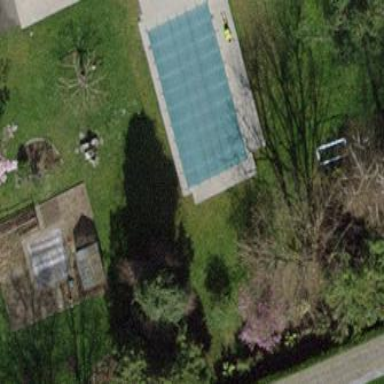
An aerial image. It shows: Outdoor swimming pool which is inground. This leisure land feature provides refreshing space for relaxation.